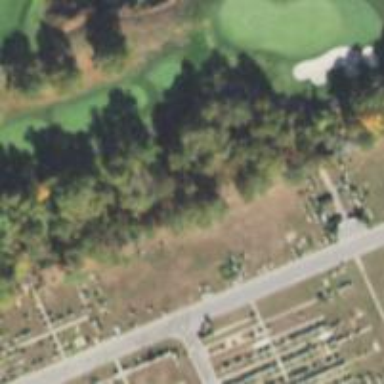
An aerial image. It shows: Rough area in golf course.